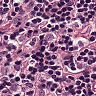
Metastatic tissue present: yes